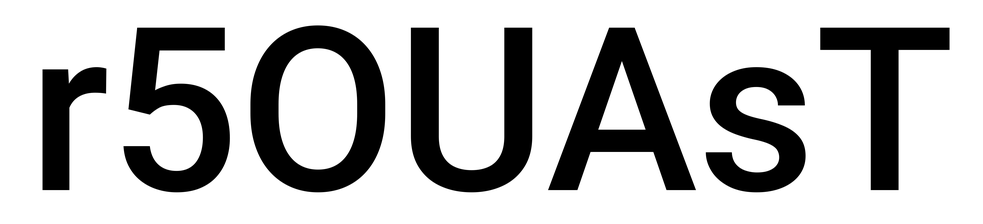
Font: Roboto_Medium